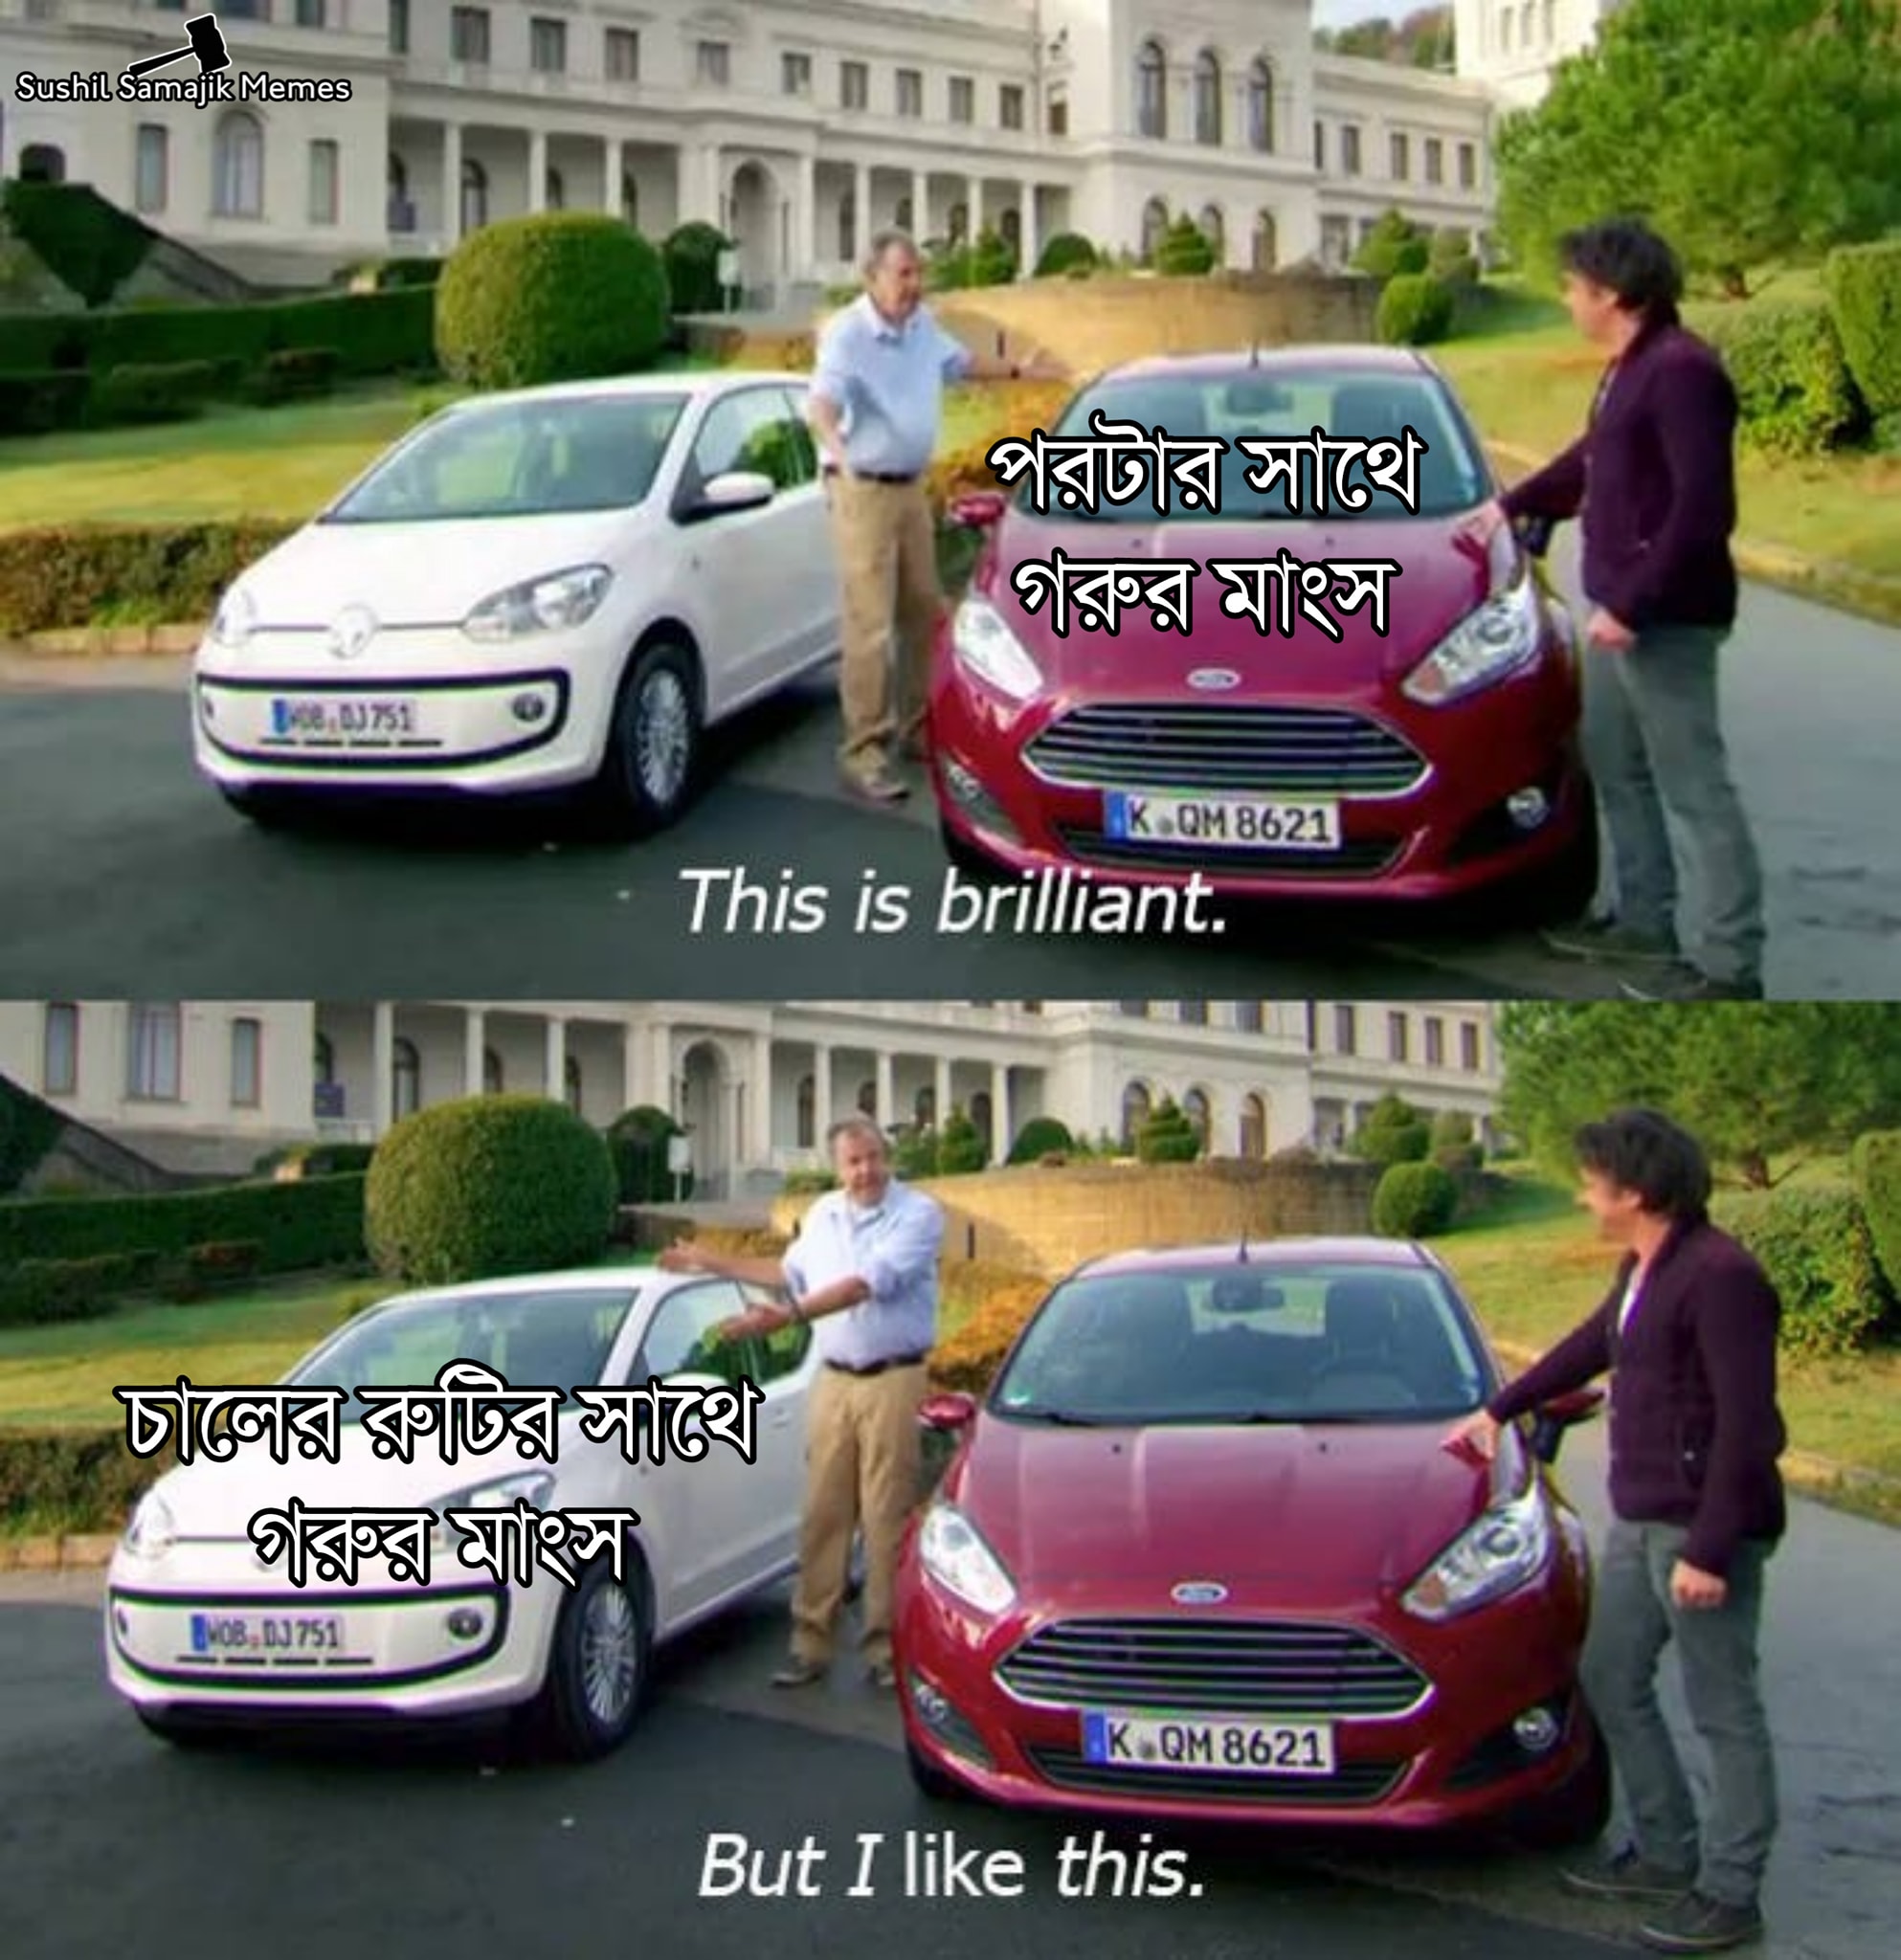
Caption: পরটার সাথে গরুর মাংস   This is brilliant    চালের রুটির সাথে গরুর মাংস    But I like this
Label: non-hate